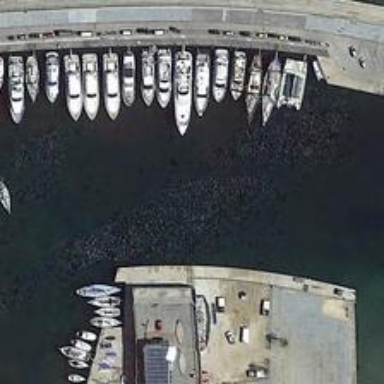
Some boats are in a line in a port near a building .